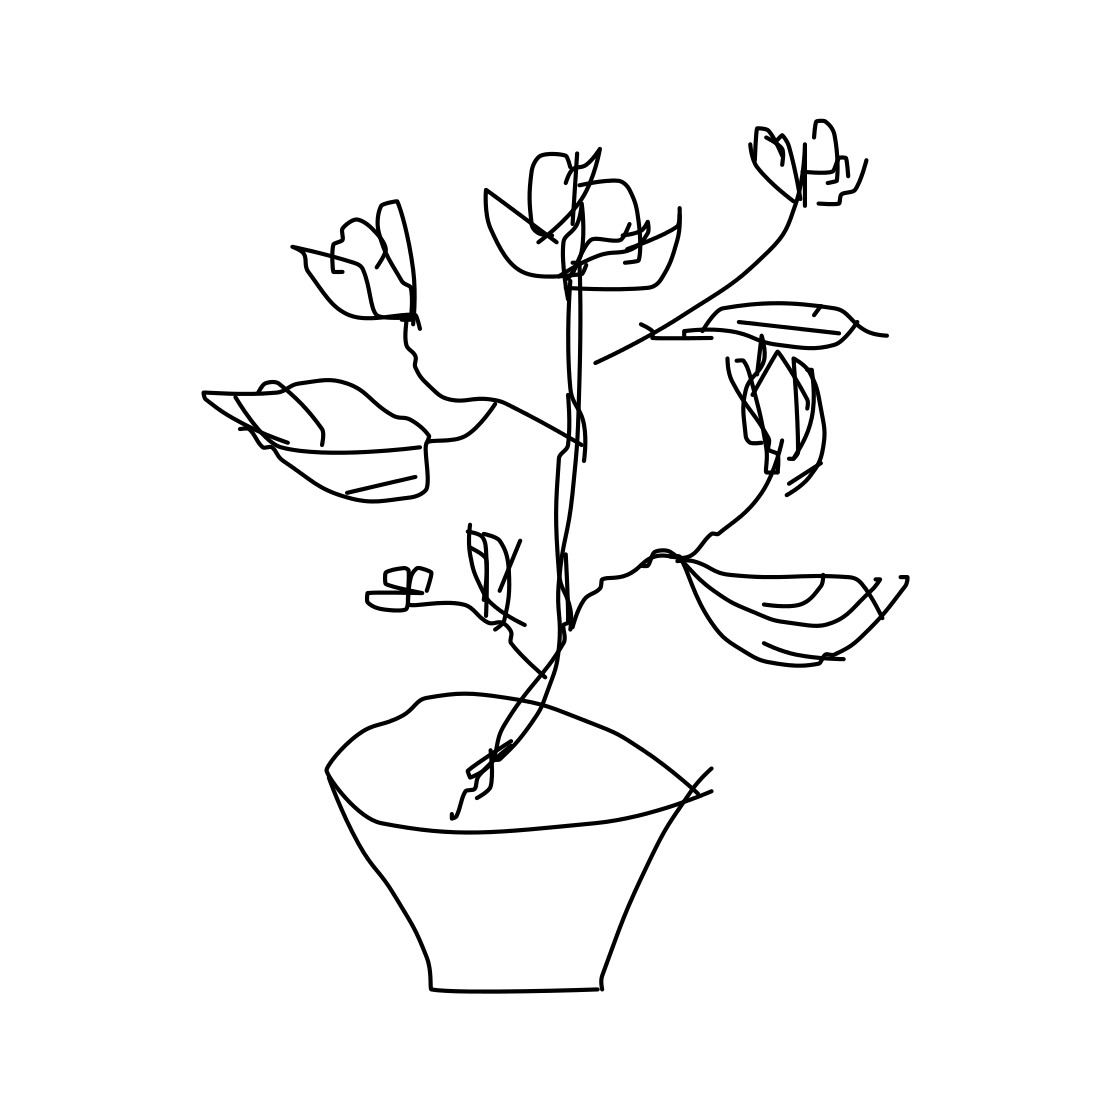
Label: potted plant